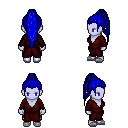
a pixel art fantasy rpg character, female body template, dark elf, purple skin, red robe, gold greaves, blue extra-long topknot hairstyle, white slippers, four views (front, back, left, right), 2x2 character sprite sheet, small pixel art, hard edges, no anti-aliasing